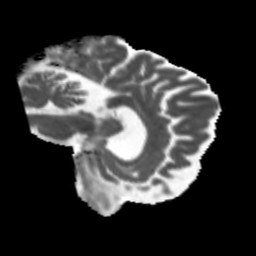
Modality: MD
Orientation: sagittal
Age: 68
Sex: female
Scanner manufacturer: siemens
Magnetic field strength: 3 T
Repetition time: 5.47 s
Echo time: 0.0854 s